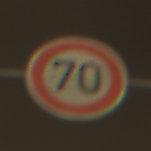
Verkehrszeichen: Geschwindigkeit70
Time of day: Night
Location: Outdoor (Urban)
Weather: Overcast
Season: NotSpecified
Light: Artificial